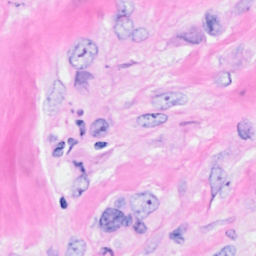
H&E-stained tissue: Breast